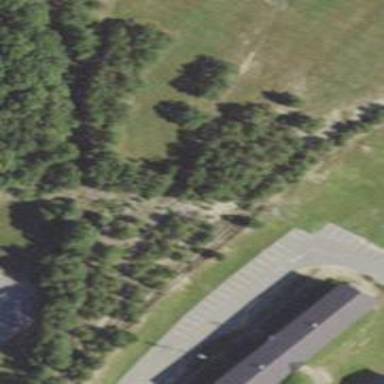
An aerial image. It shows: Abandoned railway.